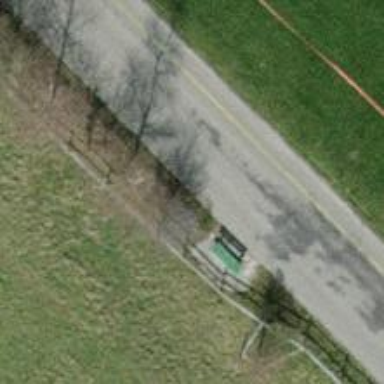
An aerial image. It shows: Bench for seating.